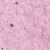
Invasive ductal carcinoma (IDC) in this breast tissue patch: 0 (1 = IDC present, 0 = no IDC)